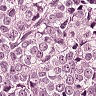
Metastatic tissue present: yes